Question: Working on a windows phone 8 app in Phonegap. When I touch the dropdown box a blue highlight will appear.
I gone through the question already asked here
<URL>
tried the answer
'$('select').on('click', function() { $('input.fakeInput').focus().blur() })'
it solved the issue partially (only on click event). But my page has scroll, so when I try to scroll, the blue highlight is appearing again. I tried 'MSPointerDown, MSPointerUp, MSPointerMove' in the above code, but nothing happened.

Here are the styles I used
'''
{
width: 100%;
background: #fafafa;
color:#a3a3a3;
font-size:14px;
border:none;
outline:none;
display: inline-block;
appearance:none;
height:60%;
min-height: 30px !important;
border-radius:5px;
margin-top: 5%;
padding-left:8%;
'''
}
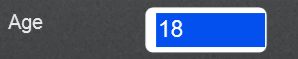
Answer: IE has a pseudo class that overwrites this
'''
select::-ms-value{ background-color: #fafafa; color: #a3a3a3; }
'''
this solves it
link <URL>